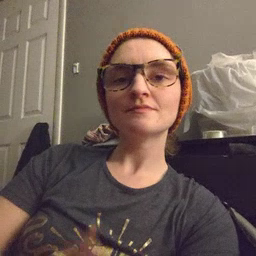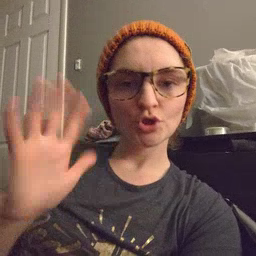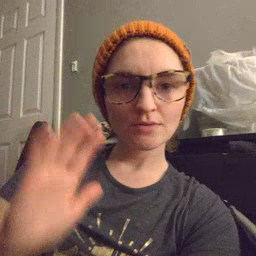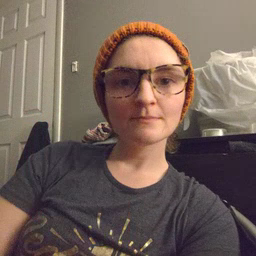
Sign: finish